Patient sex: M
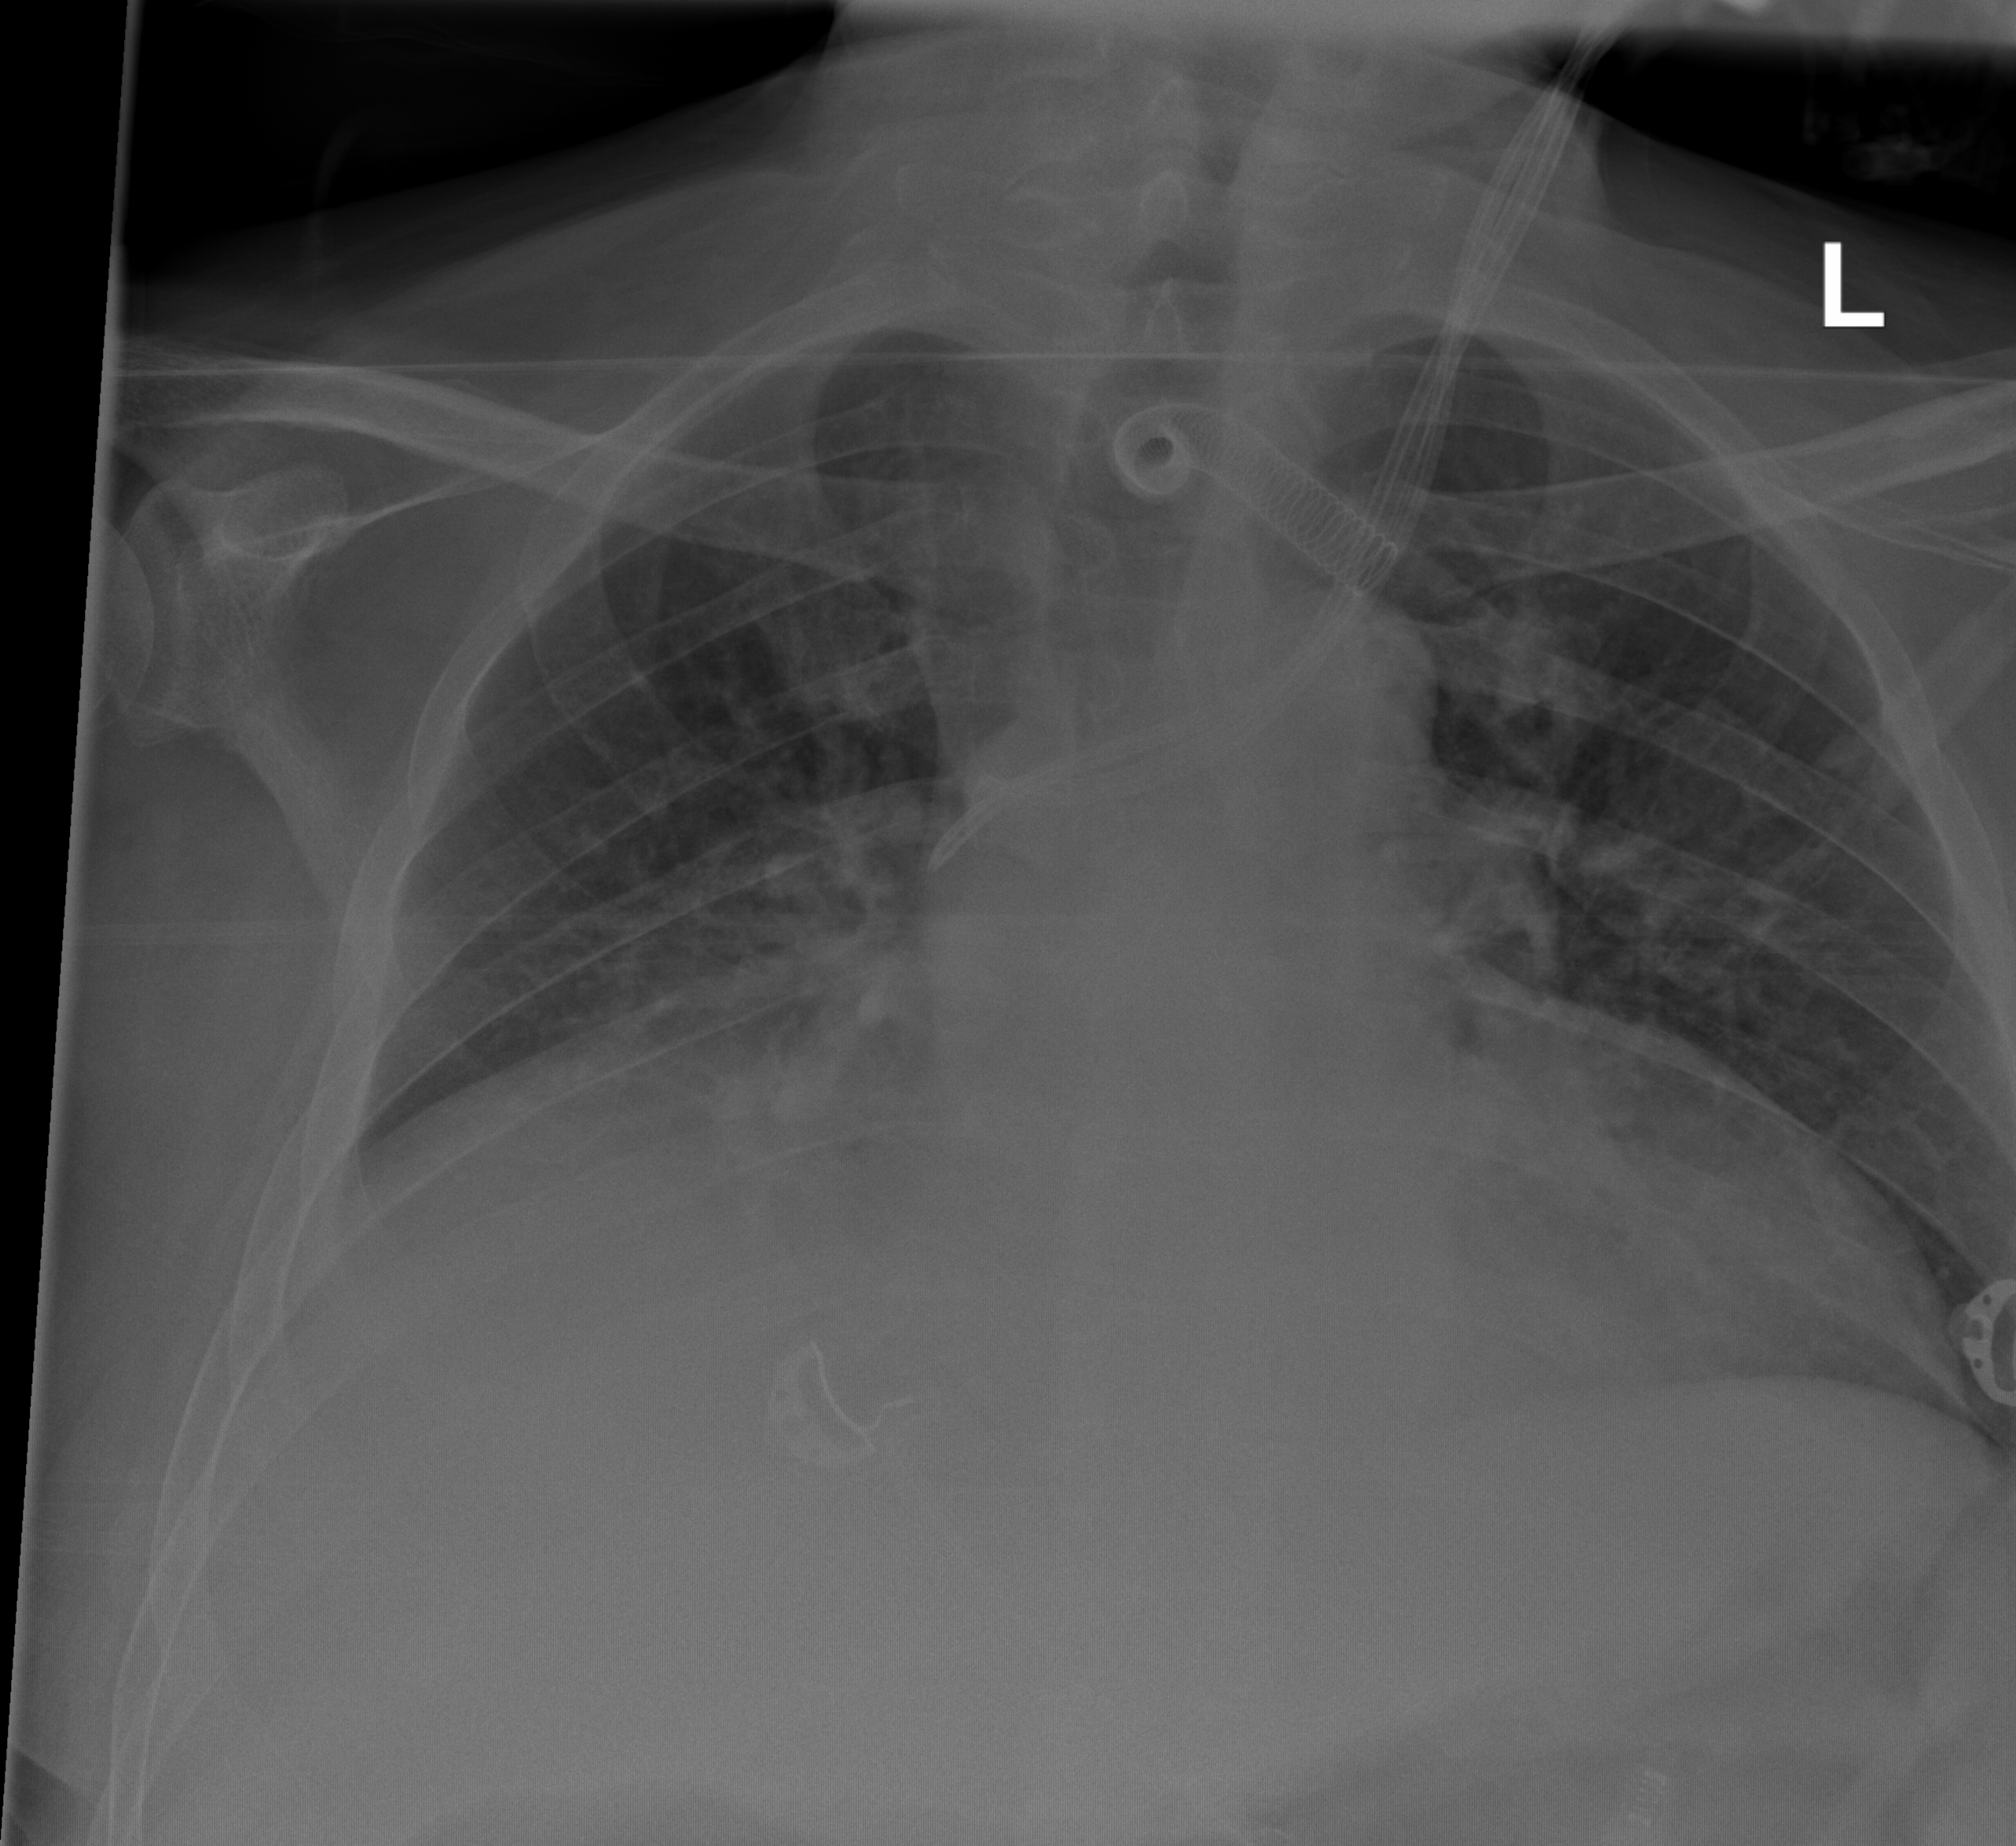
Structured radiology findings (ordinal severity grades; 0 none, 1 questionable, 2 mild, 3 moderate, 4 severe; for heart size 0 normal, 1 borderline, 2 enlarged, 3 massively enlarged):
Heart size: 1
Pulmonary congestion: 2
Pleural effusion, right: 3
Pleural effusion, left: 0
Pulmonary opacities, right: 1
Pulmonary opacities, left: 1
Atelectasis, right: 2
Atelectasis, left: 1